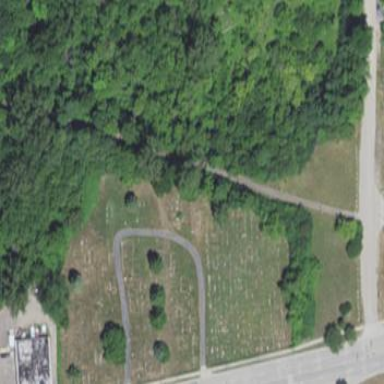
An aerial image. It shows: Cemetery.